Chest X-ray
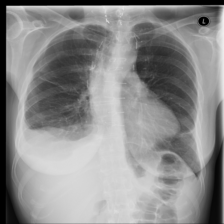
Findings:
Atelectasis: positive
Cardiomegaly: negative
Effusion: positive
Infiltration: negative
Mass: negative
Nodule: negative
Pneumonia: negative
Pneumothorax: negative
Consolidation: negative
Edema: negative
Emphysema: negative
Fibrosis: negative
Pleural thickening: positive
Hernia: negative